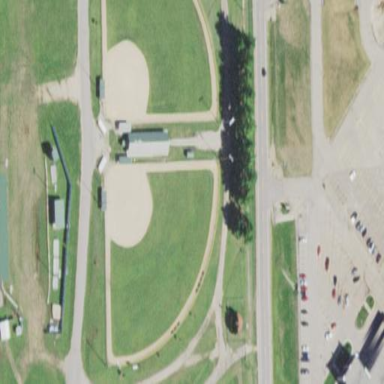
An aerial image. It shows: Baseball pitch for leisure land.